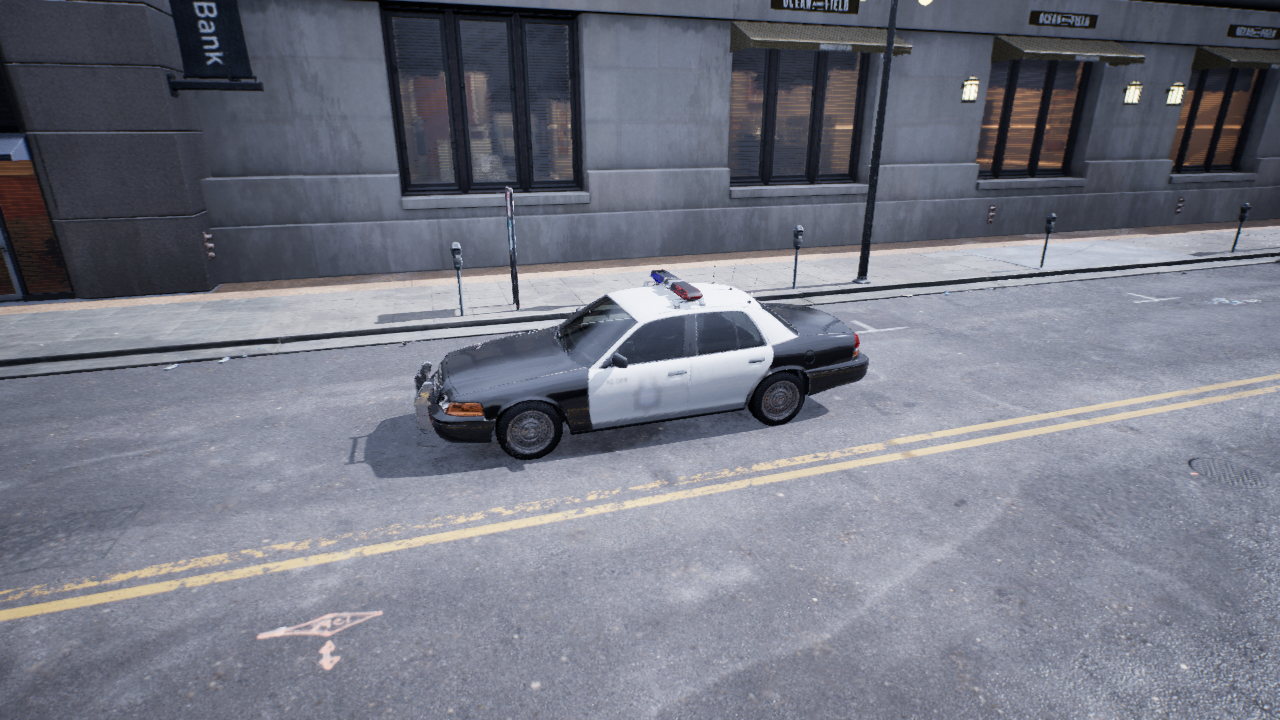
Venue: downtown
Lighting: overcast
Vehicle rig: sedan